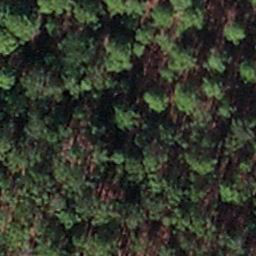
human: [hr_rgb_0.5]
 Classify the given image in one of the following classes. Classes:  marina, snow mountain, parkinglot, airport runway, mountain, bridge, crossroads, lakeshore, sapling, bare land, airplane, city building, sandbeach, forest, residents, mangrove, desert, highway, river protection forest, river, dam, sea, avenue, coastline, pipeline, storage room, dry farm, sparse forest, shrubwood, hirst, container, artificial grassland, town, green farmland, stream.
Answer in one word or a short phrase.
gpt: sapling